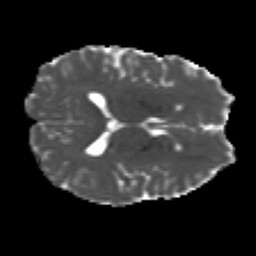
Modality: MD
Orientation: axial
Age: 29
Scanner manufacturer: siemens
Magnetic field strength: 3 T
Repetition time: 4.52 s
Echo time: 0.084 s